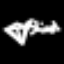
Label: diamond